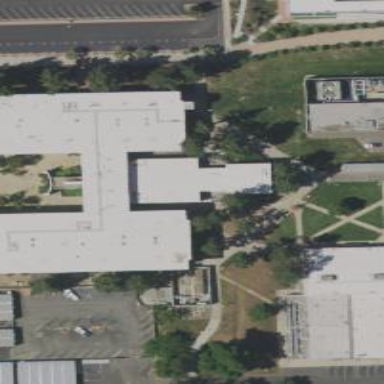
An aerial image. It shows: College building.